Field crop: maize
Growth stage: 2
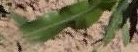
Species: maize